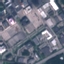
Label: Industrial